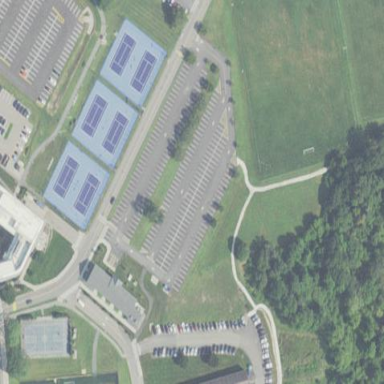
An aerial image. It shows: Parking area.